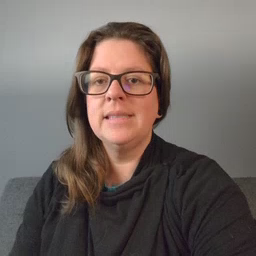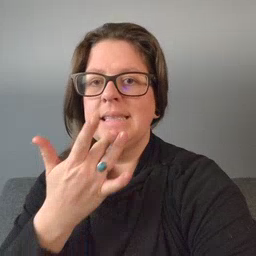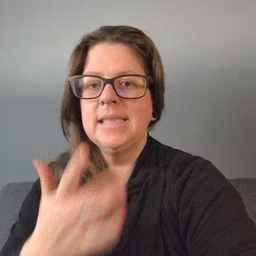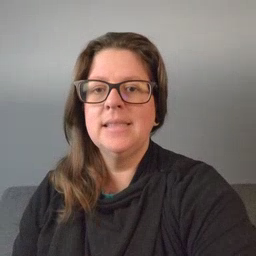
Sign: taste